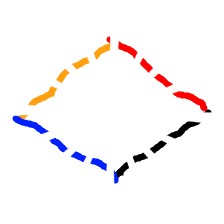
Shape: rhombus